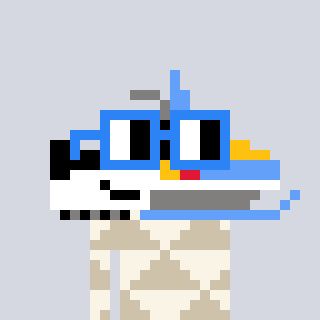
a pixel art character with square blue glasses, a snowmobile-shaped head and a bege-colored body on a cool background